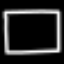
Label: square